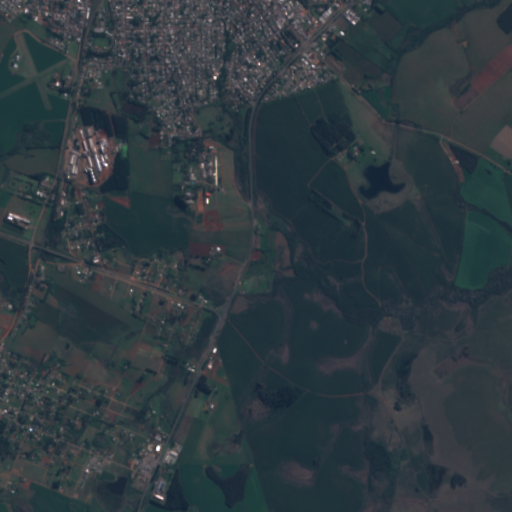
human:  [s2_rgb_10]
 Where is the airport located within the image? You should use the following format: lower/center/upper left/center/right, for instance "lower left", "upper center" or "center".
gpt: The airport is located in the upper left of the image.
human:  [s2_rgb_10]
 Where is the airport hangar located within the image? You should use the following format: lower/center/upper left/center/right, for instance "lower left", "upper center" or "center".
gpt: The airport hangar is located in the upper left of the image.
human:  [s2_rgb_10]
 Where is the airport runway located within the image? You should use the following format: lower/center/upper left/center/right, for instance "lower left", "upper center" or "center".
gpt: The airport runway is located in the upper left of the image.
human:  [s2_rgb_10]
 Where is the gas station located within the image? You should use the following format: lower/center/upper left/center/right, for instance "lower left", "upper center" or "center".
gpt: The gas station is located in the lower left of the image.
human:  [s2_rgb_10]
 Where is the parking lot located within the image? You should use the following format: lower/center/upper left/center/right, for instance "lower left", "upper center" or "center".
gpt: The parking lot is located in the upper center of the image.
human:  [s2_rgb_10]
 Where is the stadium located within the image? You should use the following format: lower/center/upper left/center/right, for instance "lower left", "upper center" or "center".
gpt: The stadium is located in the upper left of the image.
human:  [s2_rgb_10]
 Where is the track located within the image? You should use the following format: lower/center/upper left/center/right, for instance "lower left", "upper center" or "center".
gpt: The track is located in the lower left of the image.
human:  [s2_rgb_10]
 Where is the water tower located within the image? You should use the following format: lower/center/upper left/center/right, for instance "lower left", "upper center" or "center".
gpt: The water tower is located in the upper left of the image.
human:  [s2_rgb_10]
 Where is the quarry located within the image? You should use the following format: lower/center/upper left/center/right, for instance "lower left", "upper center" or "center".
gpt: There is no quarry in the image.